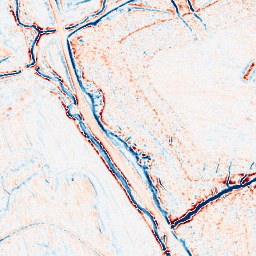
Category: edge_preserving
Decomposition family: bilateral
Decomposition parameters: d: 9
sigma_color: 75
sigma_space: 75
Upsampling method: regularized
Upsampling parameters: scale: 2
lambda_reg: 0.01
Upsampling scale: 2